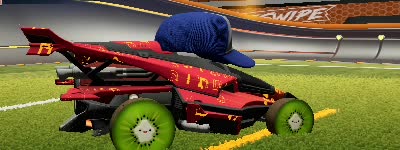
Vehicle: aftershock